Question: How can I click the setting in the YouTube player using Selenium with C#?

Alternatively, how can I add JavaScript into a Selenium project using C#?
'''
function onYouTubeIframeAPIReady() {
var player;
player = new YT.Player('player', {
videoId: 'M7lc1UVf-VE',
playerVars: { 'autoplay': 1, 'controls': 0 },
events: {
'onReady': function(e){
// e.target = player
e.target.setPlaybackRate(0.5); // set to half speed
e.target.playVideo(); // watch lolcats in slow motion :)
},
}'enter code here'
});
}
'''
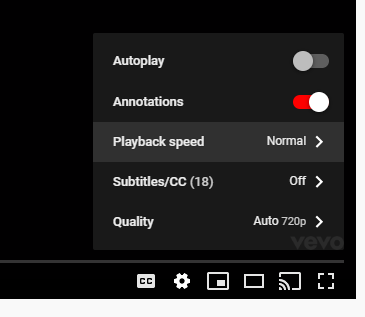
Answer: You can try the following, ensure the video link has loaded and passed all the ads etc..
'''
driver.FindElement(By.CssSelector(".ytp-button.ytp-settings-button")).Click();
driver.FindElement(By.XPath("//div[contains(text(),'Playback speed')]")).Click();
driver.FindElement(By.XPath("//div[contains(text(),'0.5')]")).Click();
'''